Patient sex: M
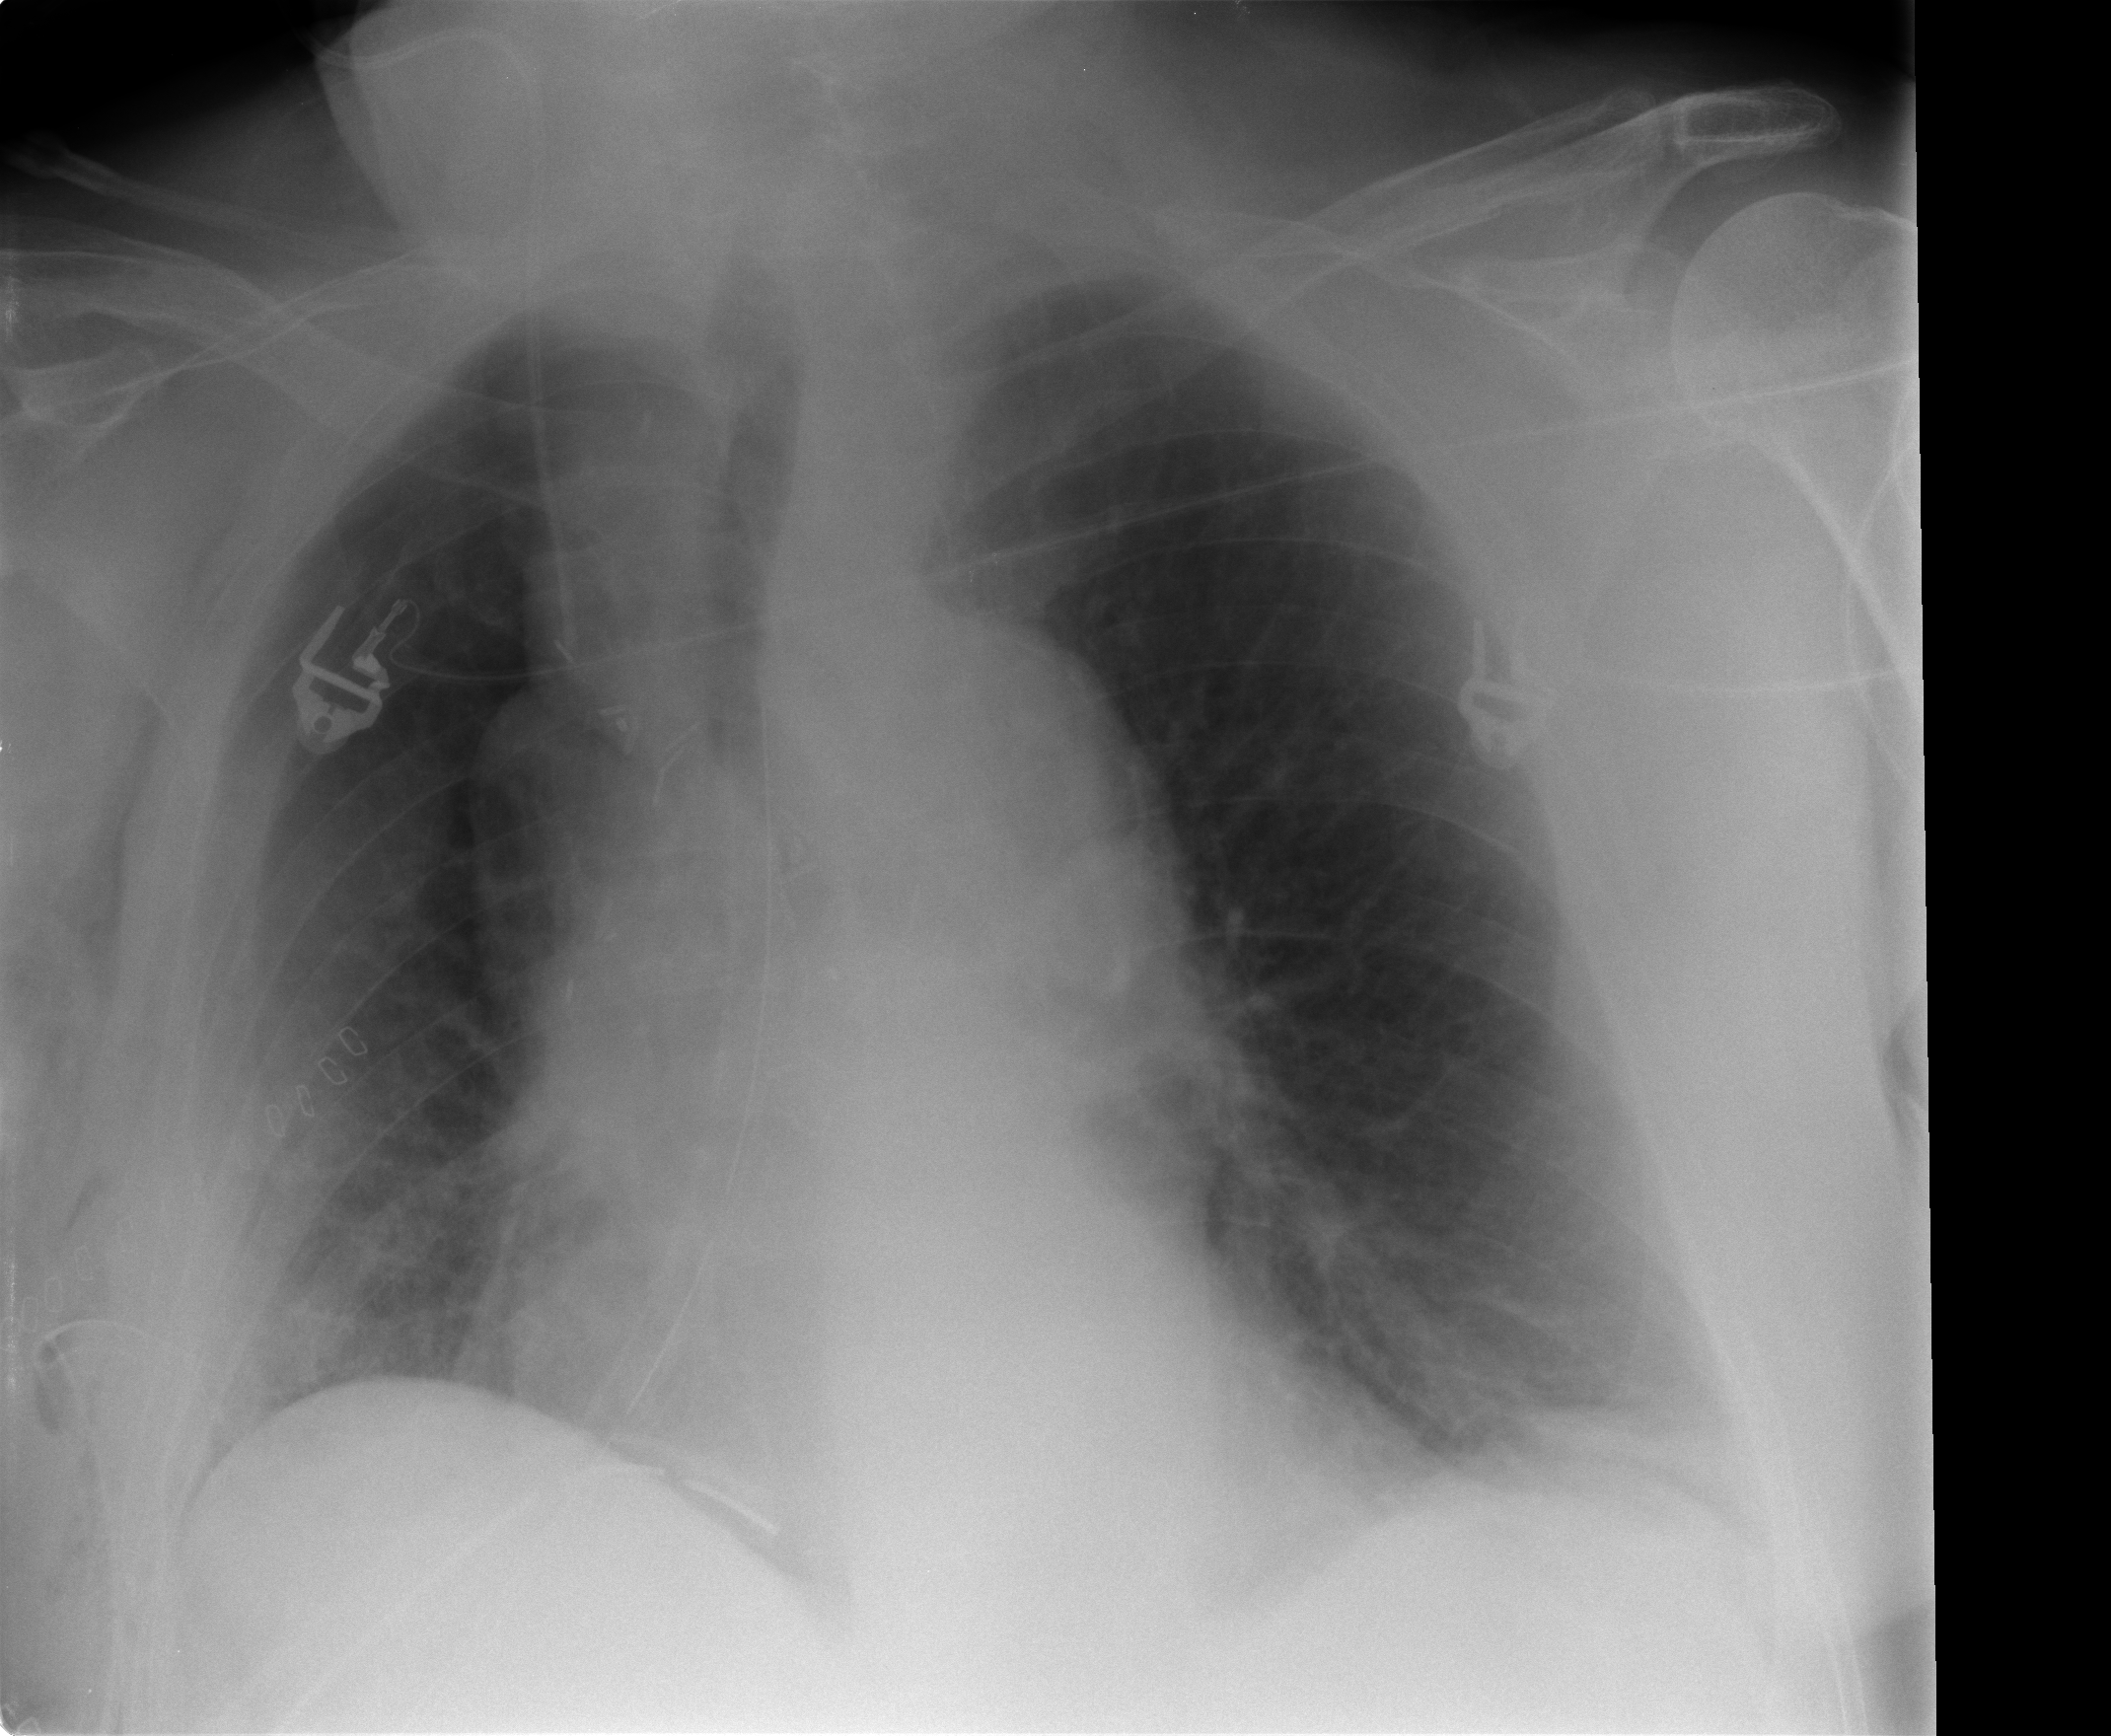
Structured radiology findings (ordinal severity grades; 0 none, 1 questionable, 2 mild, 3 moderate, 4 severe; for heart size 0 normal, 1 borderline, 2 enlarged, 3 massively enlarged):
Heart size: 1
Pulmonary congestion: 0
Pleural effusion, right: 1
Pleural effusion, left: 1
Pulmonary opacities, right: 0
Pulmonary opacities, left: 0
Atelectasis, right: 2
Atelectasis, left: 2